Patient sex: F
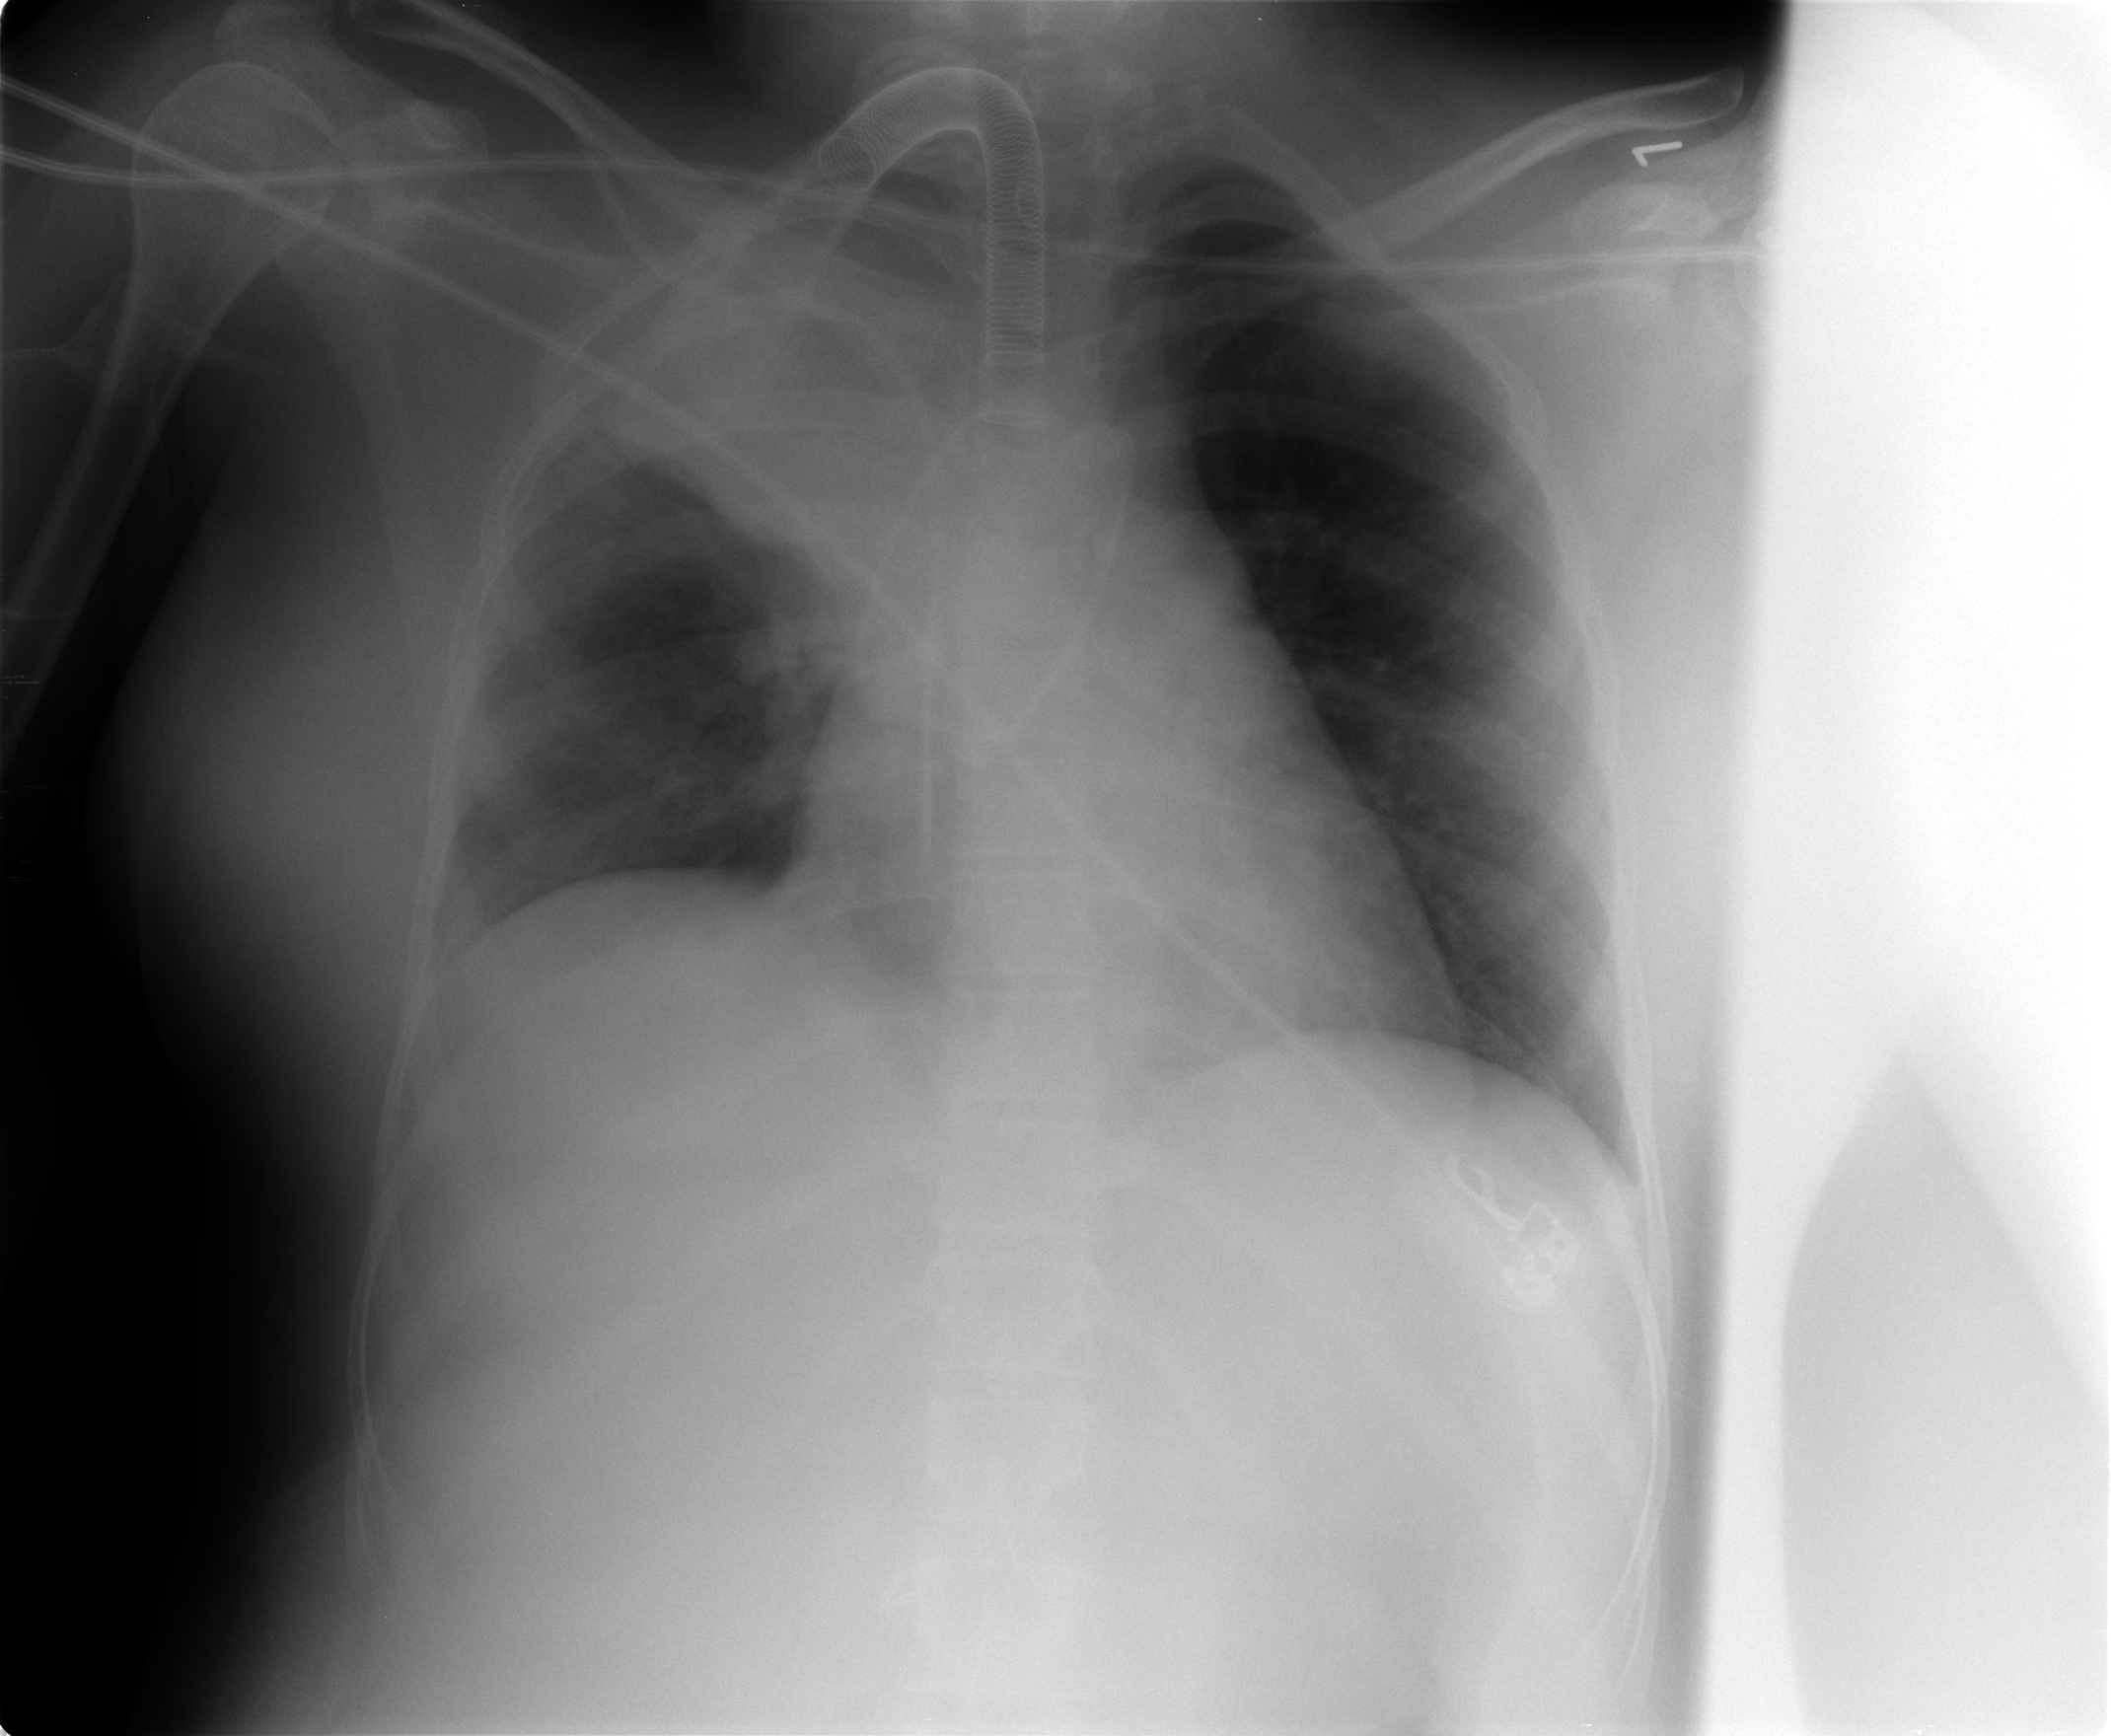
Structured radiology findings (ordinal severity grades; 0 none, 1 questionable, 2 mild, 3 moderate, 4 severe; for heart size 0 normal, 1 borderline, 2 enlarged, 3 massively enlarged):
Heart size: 0
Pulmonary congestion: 0
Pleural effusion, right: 0
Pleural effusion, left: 0
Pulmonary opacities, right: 1
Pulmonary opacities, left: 0
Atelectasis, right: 3
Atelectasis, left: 0